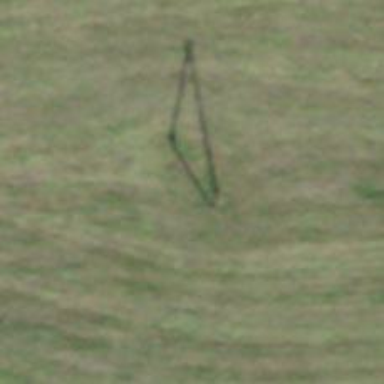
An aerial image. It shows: Minor power line.